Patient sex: F
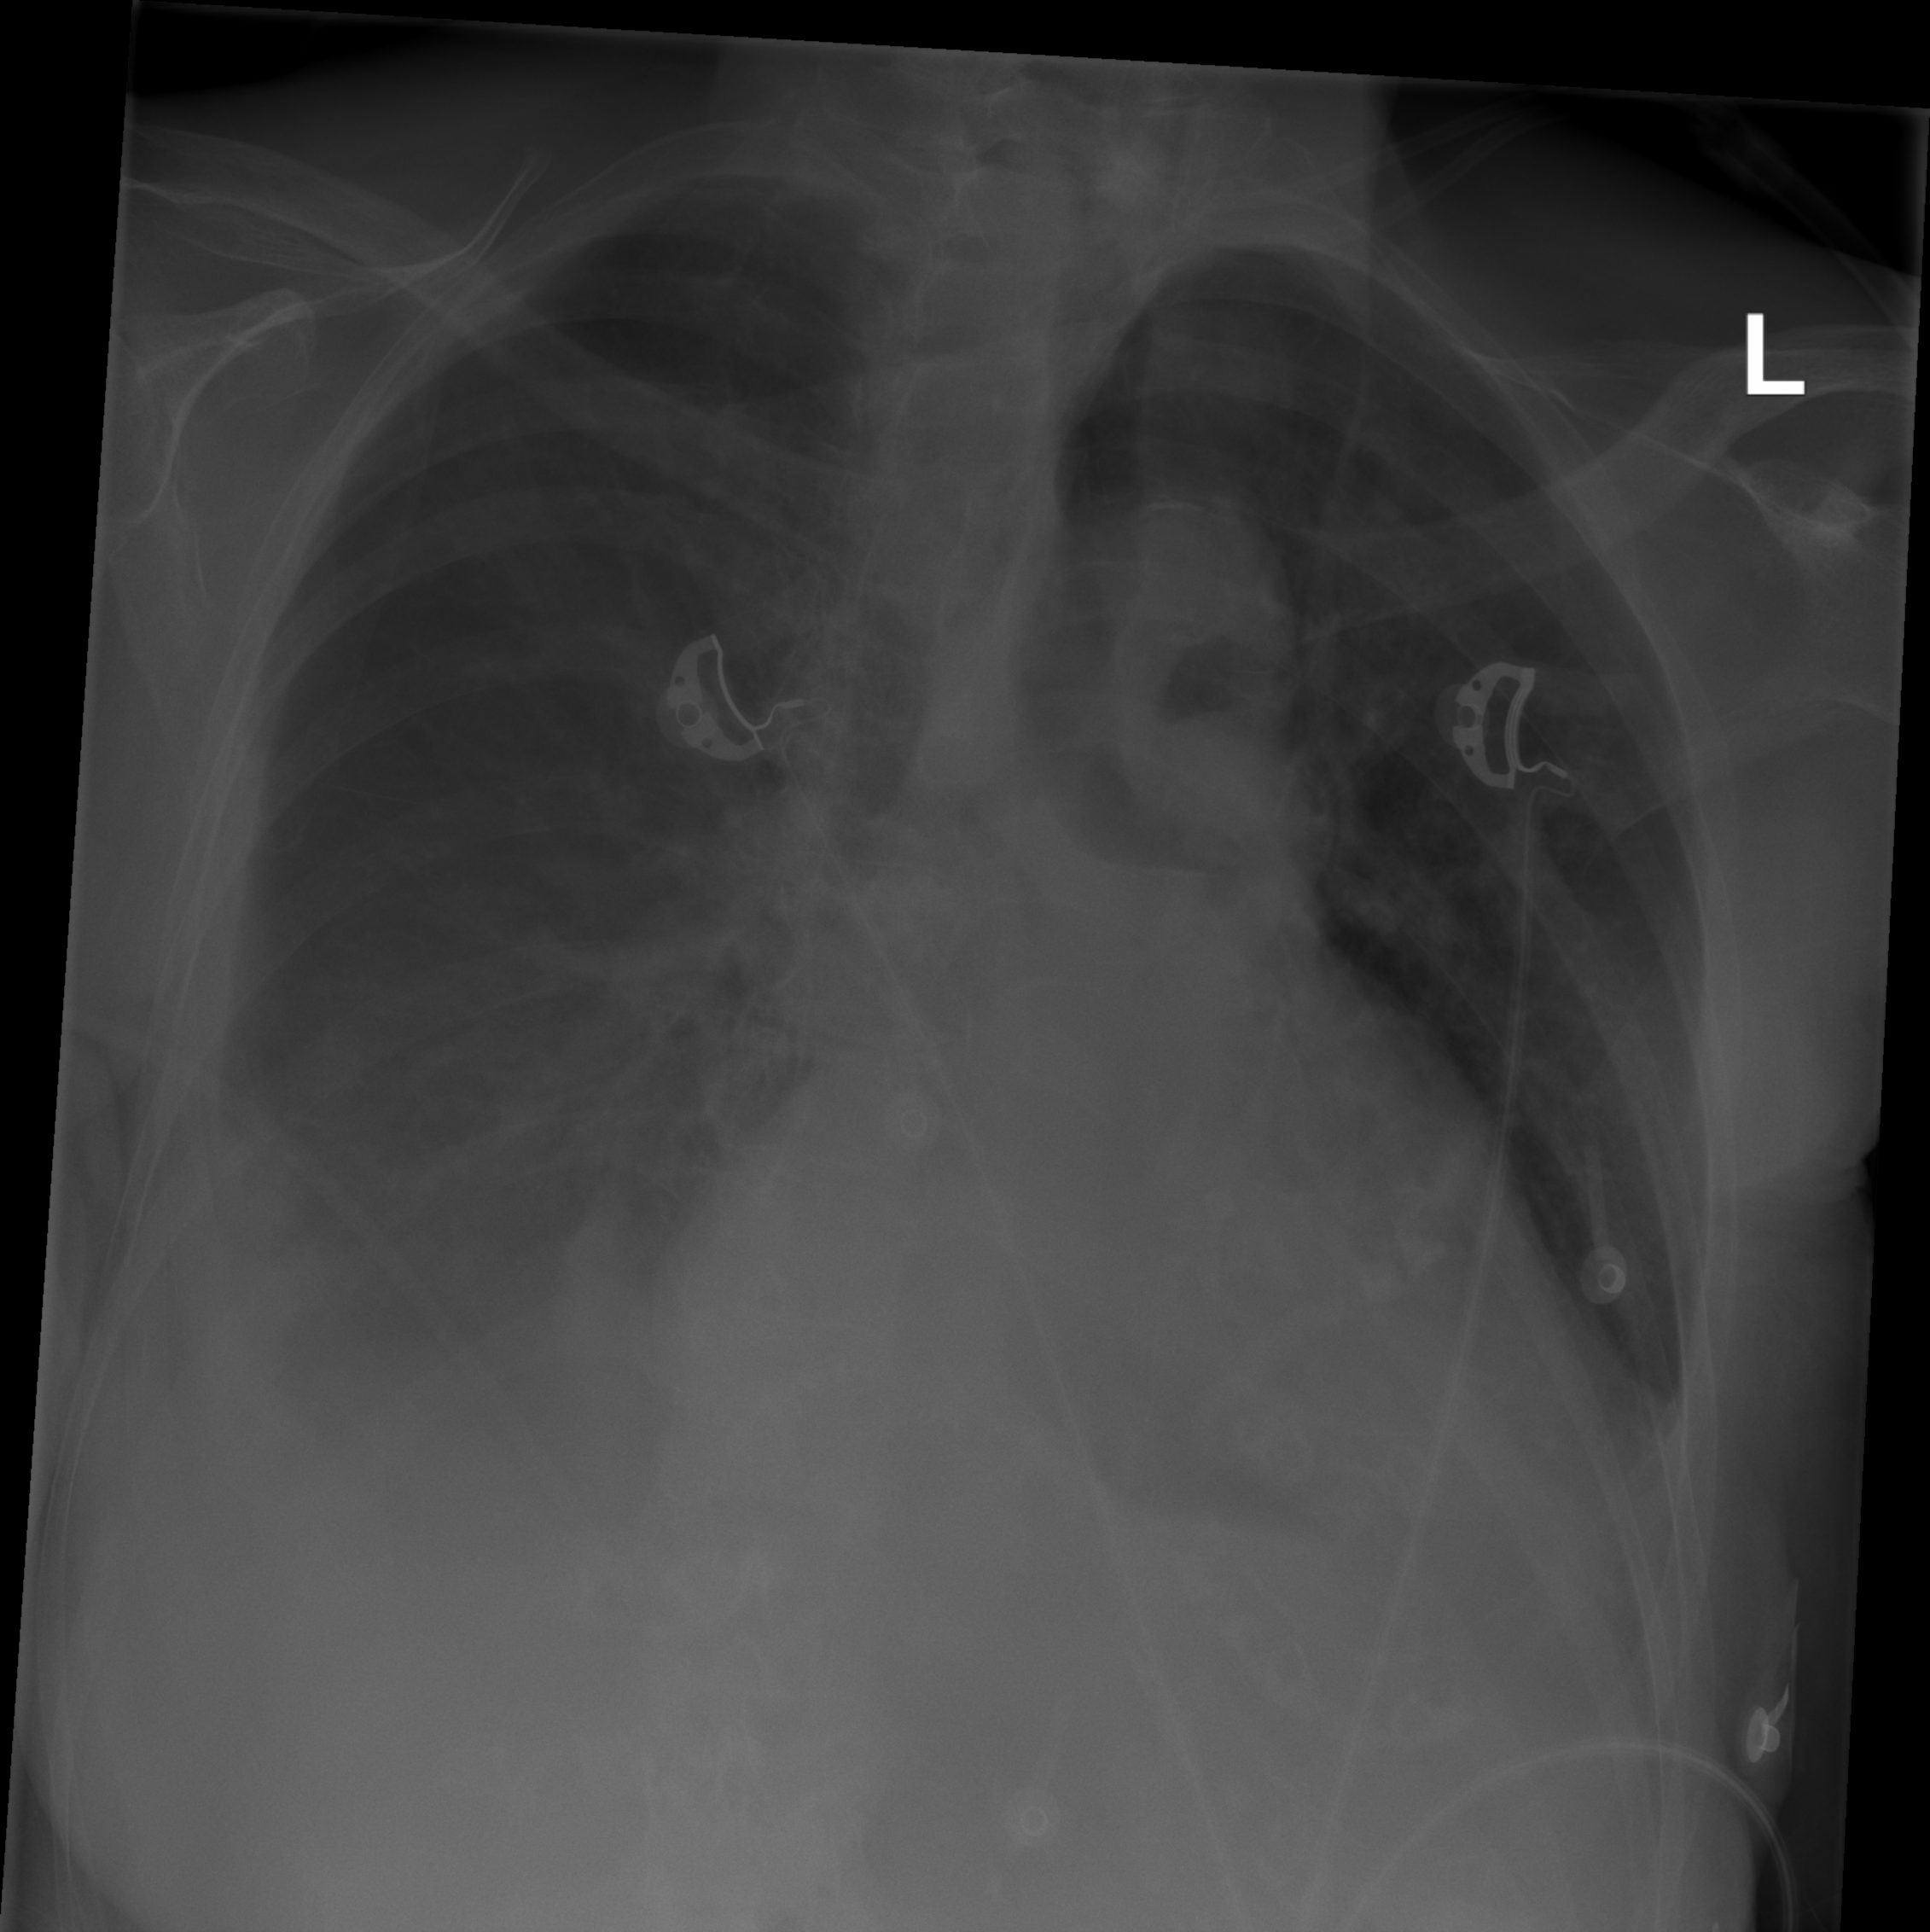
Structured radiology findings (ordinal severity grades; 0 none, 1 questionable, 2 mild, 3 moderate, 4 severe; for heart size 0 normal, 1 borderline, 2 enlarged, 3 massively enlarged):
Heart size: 2
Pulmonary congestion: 2
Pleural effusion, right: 3
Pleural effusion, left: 2
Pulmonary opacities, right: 2
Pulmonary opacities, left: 2
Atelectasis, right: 2
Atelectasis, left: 2